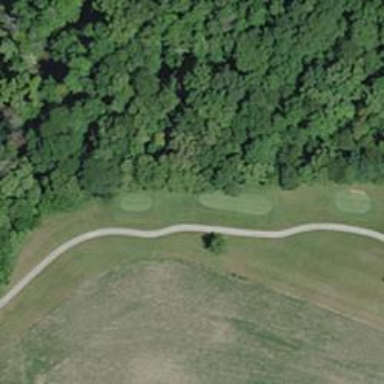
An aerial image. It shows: Pathway for golfing.